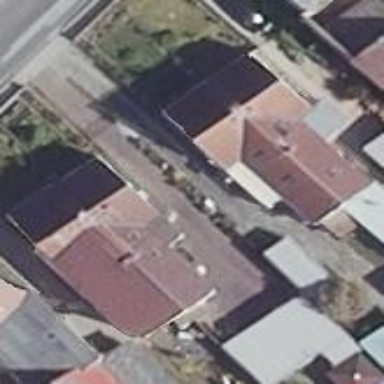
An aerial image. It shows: Semidetached house.